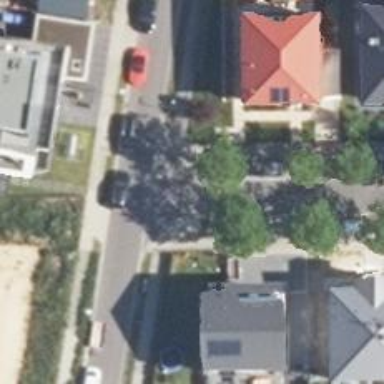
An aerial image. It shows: Residential road with asphalt surface. There are sidewalks on both sides of the road.